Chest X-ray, AP view. Patient: 26 years old, sex F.
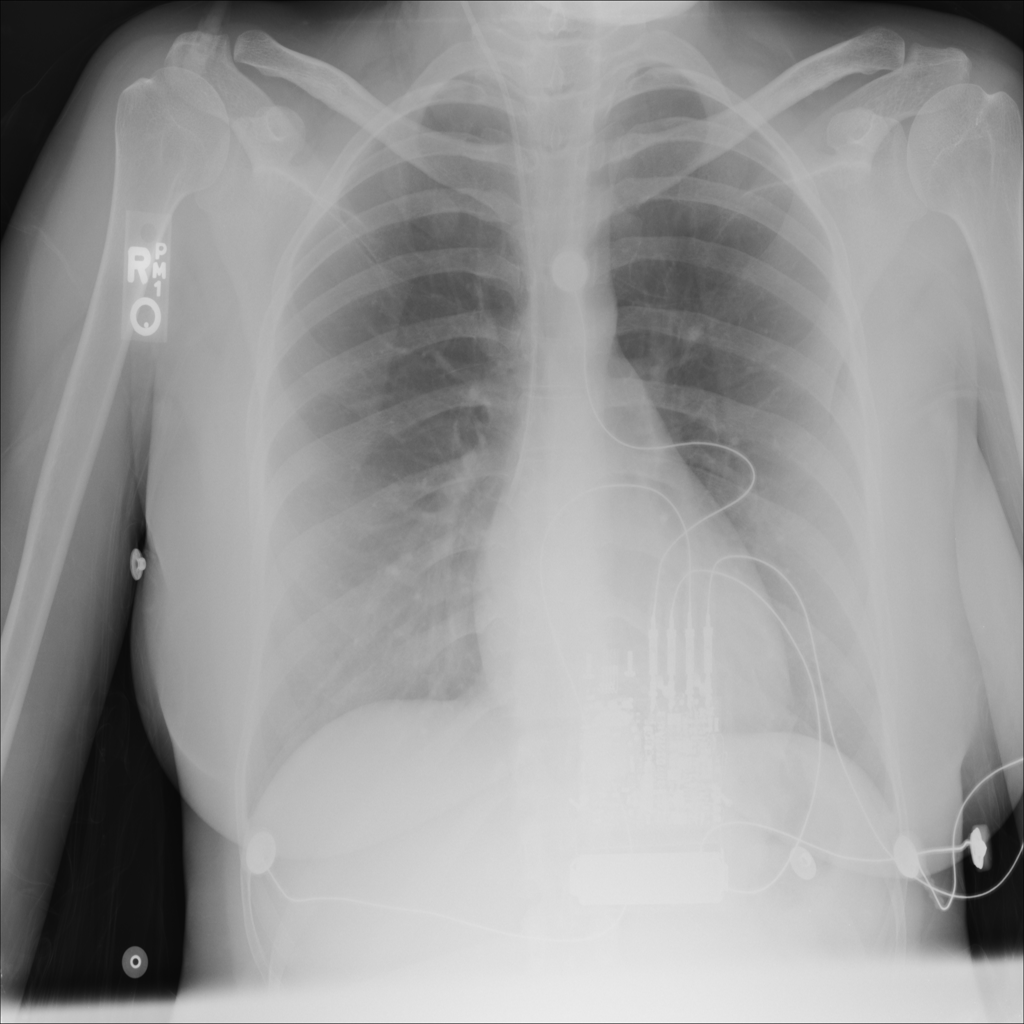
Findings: No Finding